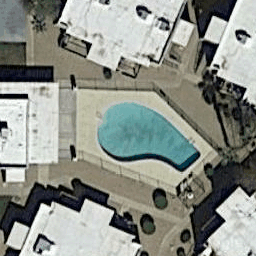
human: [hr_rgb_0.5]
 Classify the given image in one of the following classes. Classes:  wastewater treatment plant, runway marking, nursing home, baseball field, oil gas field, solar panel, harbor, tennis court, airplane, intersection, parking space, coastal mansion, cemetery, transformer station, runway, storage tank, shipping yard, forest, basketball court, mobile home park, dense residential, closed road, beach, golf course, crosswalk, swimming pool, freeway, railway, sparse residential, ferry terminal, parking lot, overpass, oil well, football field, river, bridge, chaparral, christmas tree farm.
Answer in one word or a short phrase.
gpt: swimming pool